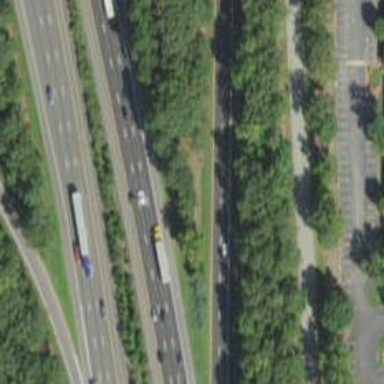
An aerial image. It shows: Motorway link.